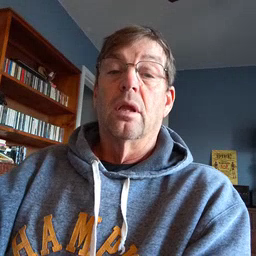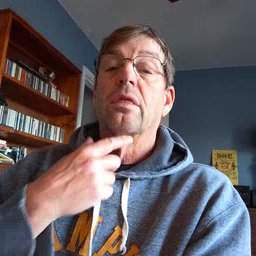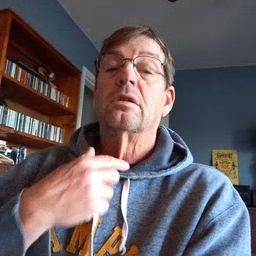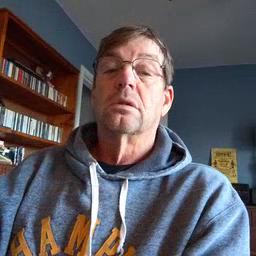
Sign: thirsty